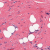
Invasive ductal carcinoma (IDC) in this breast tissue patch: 0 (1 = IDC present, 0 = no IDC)